Interaction volume radius: 10 \u00c5
Interaction volume height: 35 \u00c5
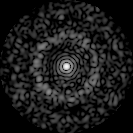
Disorder parameter: 0.8221